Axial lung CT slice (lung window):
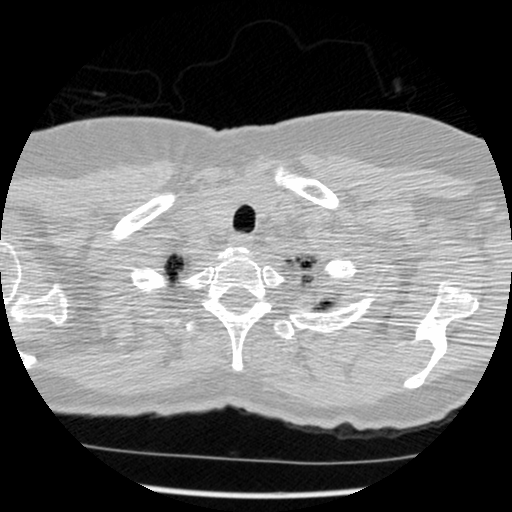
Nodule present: no